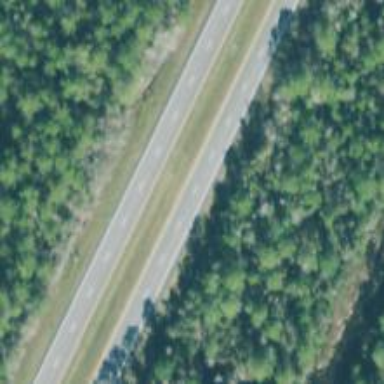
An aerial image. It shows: Expressway with asphalt surface categorized as trunk highway.